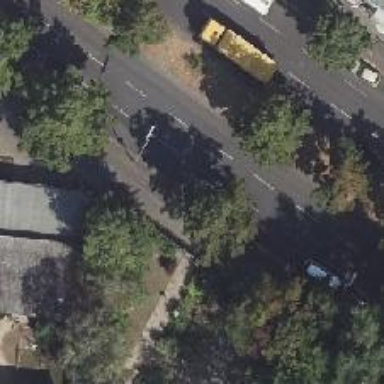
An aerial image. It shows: Urban area with deciduous broadleaved trees.